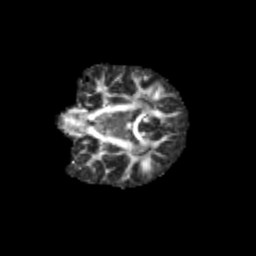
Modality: FA
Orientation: coronal
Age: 12
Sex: female
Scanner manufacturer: siemens
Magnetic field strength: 3 T
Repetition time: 3.8 s
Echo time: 0.07 s